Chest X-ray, PA view. Patient: 32 years old, sex M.
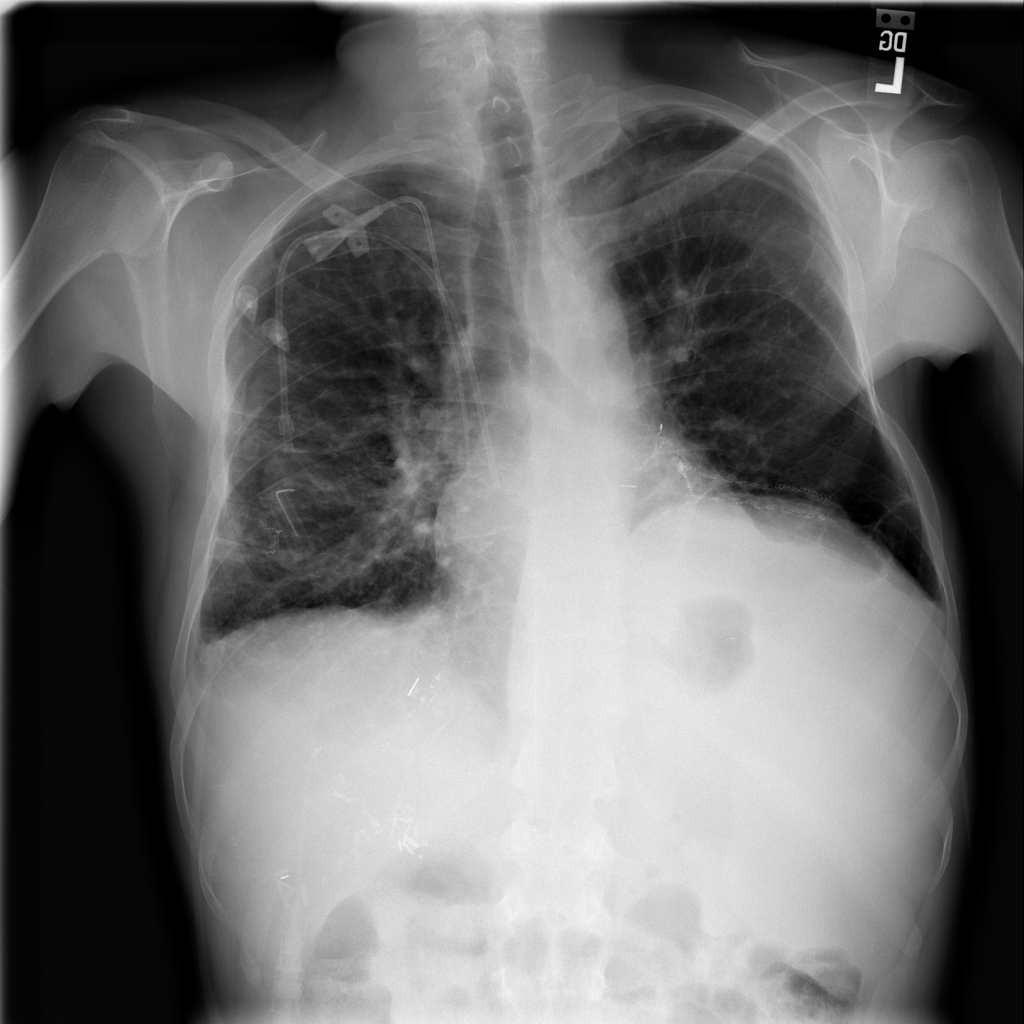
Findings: No Finding